Field crop: maize
Growth stage: 2
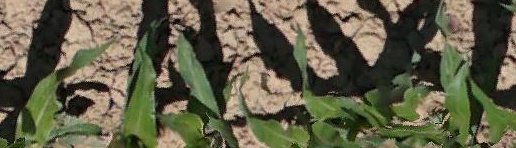
Species: maize